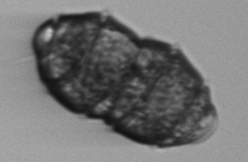
Label: Margalefidinium